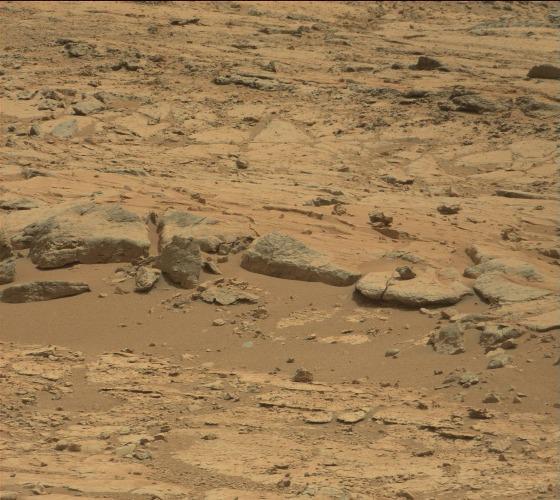
Terrain classes present: Bedrock, Gravel / Sand / Soil, Rock, Shadow